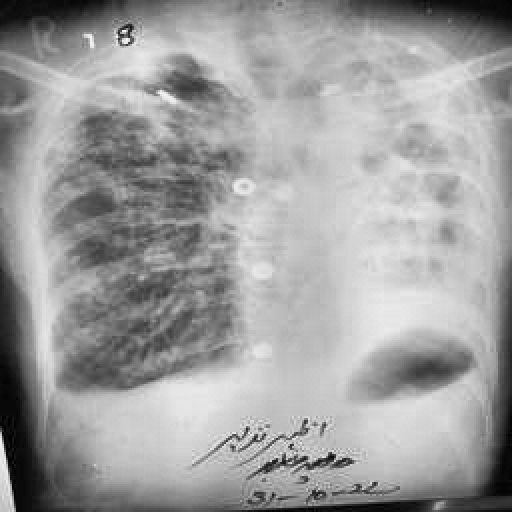
Finding: TUBERCULOSIS